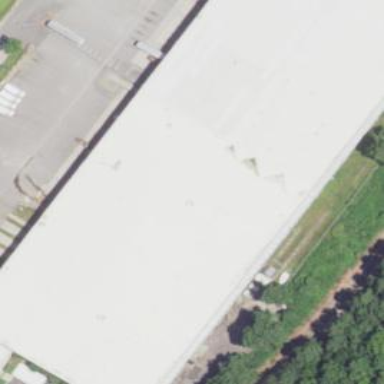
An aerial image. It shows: Commercial building.